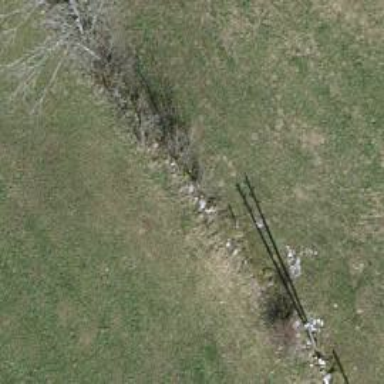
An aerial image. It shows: Wall made of dry stone.